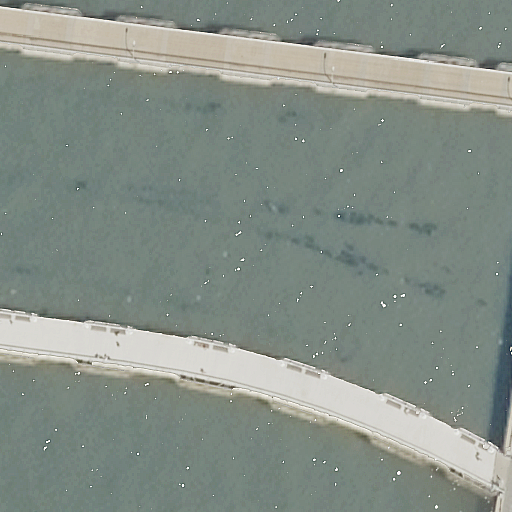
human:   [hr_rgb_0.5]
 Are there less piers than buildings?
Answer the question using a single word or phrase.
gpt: no

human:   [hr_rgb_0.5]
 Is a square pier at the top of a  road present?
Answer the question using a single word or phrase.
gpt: no

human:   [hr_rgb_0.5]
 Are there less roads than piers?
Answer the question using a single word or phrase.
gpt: no

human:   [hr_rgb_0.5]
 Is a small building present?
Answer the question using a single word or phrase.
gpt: no

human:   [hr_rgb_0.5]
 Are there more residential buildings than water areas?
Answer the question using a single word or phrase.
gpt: no

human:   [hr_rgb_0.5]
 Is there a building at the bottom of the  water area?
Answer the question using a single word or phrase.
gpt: no

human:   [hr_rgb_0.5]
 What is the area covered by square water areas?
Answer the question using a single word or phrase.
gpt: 0m2

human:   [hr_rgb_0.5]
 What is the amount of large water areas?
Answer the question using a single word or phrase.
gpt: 1

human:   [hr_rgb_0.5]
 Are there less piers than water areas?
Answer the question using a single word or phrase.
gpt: no

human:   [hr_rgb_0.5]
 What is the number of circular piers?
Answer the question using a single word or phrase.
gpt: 0

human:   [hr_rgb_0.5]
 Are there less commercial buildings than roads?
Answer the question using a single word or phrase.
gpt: yes

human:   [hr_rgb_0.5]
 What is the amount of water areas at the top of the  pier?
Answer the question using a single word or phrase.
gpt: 0

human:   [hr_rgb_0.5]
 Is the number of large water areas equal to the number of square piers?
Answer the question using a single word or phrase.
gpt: no

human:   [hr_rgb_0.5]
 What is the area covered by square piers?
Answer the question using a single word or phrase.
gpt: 0m2

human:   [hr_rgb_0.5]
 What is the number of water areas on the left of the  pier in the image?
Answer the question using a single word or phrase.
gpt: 0

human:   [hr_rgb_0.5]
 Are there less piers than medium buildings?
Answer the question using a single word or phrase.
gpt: no

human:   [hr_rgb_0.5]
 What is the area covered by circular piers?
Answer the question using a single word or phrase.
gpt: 0m2

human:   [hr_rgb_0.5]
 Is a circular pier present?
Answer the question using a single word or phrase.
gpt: no

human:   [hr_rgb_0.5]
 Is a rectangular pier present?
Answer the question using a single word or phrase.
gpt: no

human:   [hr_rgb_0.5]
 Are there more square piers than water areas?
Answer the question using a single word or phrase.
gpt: no

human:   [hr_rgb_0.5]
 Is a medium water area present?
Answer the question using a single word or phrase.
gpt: no

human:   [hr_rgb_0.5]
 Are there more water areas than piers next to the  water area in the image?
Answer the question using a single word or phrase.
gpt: no

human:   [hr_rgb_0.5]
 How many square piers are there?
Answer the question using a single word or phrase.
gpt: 0

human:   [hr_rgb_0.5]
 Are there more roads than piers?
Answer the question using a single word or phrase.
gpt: yes

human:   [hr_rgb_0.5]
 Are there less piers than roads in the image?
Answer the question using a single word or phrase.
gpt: yes

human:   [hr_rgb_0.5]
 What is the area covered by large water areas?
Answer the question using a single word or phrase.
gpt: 10573m2

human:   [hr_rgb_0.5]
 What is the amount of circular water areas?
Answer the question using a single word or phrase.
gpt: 0

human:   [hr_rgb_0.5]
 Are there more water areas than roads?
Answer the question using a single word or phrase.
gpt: no

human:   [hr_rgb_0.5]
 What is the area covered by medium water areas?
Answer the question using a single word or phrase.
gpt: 0m2

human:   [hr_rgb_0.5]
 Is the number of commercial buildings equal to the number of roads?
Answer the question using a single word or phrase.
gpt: no

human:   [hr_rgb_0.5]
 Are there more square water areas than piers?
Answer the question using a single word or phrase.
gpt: no

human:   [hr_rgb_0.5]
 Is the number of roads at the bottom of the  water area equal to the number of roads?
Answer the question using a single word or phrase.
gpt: no

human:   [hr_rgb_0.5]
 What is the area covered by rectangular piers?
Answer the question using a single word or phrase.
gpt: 0m2

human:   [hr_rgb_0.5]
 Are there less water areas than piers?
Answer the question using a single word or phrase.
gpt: no

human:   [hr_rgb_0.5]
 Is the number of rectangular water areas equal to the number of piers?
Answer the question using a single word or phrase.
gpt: no

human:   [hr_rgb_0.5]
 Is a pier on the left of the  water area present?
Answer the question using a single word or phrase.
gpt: yes